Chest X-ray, PA view. Patient: 53 years old, sex F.
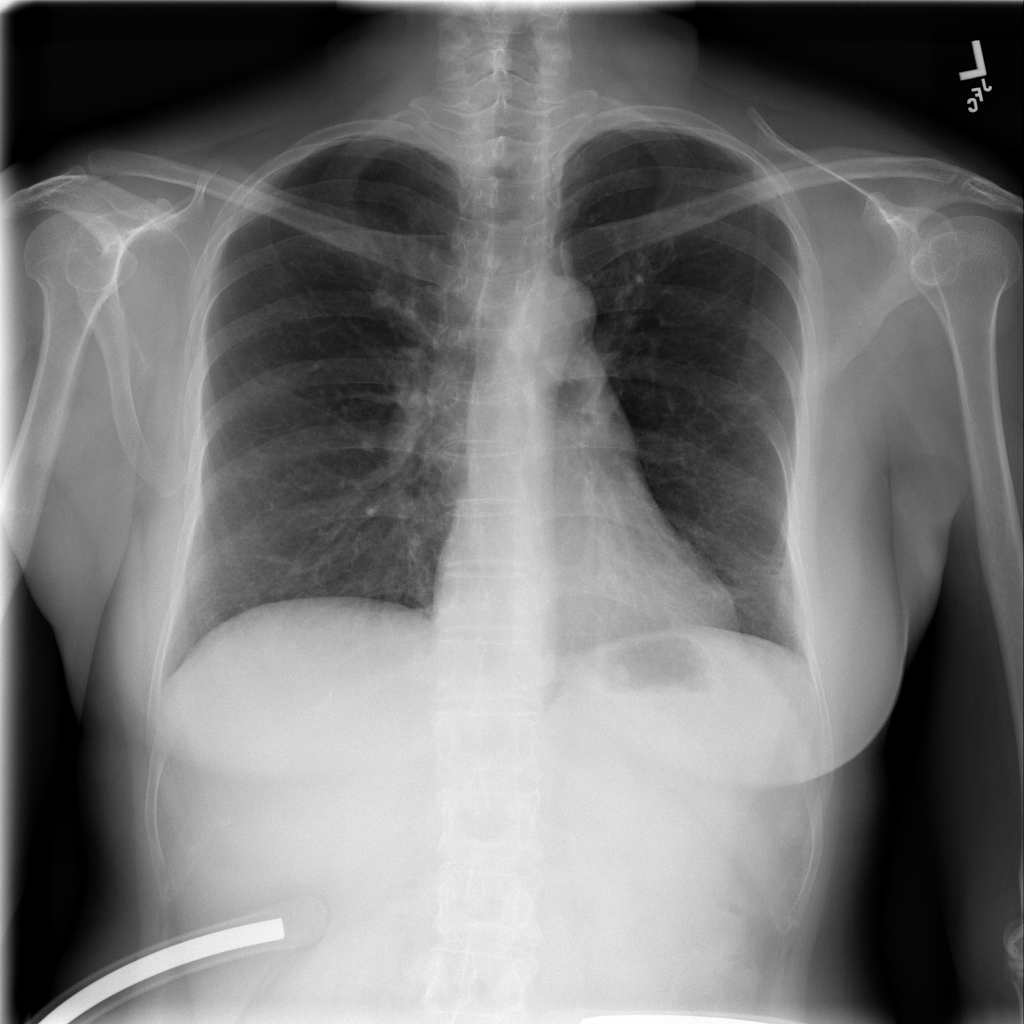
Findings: Atelectasis